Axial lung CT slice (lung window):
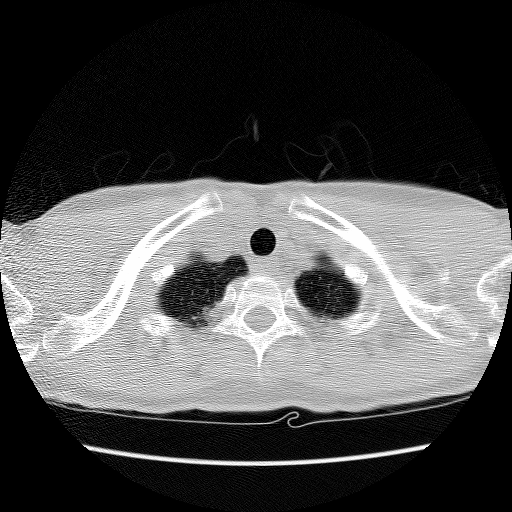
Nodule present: no